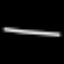
Label: line